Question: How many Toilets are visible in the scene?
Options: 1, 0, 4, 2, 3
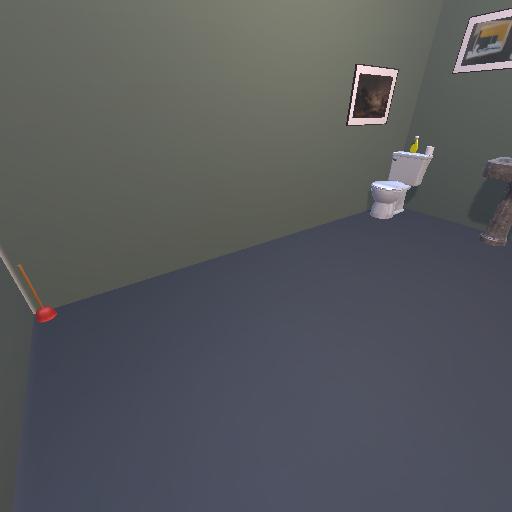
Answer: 1